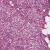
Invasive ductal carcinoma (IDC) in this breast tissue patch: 1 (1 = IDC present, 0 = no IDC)